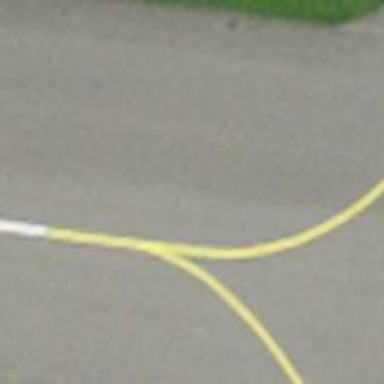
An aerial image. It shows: View of taxiway at the airport.